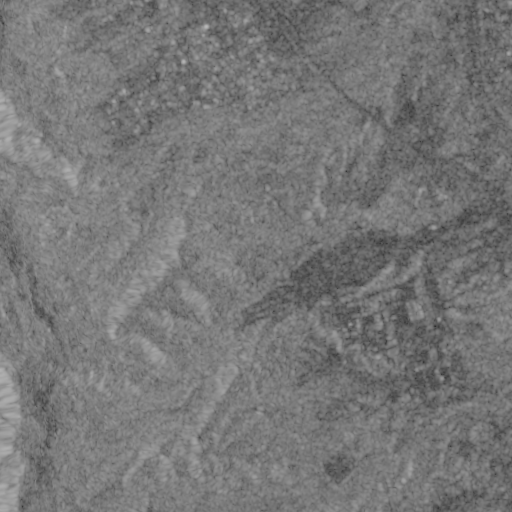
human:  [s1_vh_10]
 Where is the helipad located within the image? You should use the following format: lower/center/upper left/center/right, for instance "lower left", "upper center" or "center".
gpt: The helipad is located in the center right of the image.
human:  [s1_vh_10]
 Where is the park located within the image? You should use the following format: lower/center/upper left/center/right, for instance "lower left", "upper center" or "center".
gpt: The park is located in the lower right of the image.
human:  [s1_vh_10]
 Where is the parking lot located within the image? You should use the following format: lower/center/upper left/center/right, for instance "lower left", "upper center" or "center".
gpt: The parking lot is located in the lower right of the image.
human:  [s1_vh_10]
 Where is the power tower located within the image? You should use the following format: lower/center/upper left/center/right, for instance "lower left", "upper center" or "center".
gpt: The power tower is located in the upper of the image.
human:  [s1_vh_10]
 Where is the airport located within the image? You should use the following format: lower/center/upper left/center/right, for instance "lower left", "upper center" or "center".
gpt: There is no airport in the image.

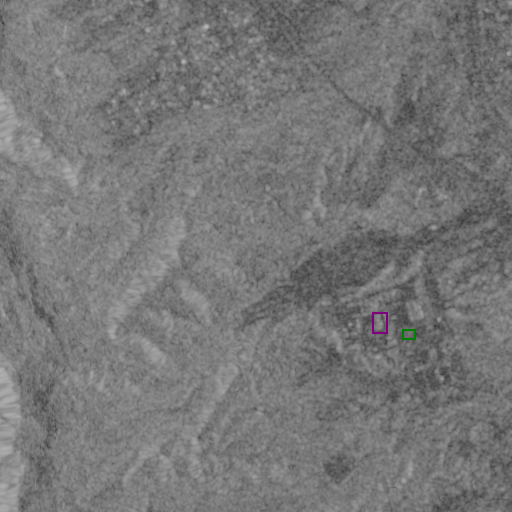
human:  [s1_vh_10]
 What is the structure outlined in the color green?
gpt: The structure outlined in green is a park.
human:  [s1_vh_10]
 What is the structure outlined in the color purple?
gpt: The structure outlined in purple is a parking lot.
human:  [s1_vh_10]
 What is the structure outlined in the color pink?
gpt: There is no pink outline.